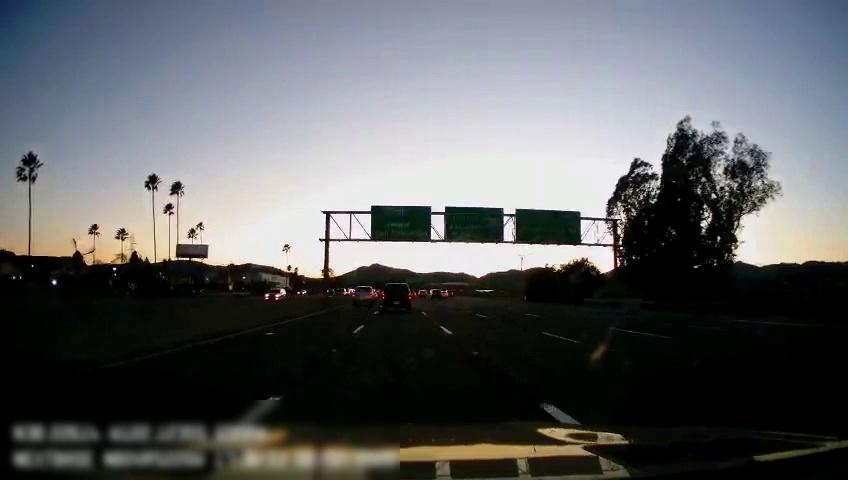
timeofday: Dusk/Dawn/Twilight
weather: Sunny
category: Drivable Space
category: Drivable Space
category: Vehicles | SUV
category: Vehicles | Truck
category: Vehicles | Car
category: Vehicles | SUV
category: Lanes | Alternate Lane
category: Lanes | Current Lane
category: Lanes | Current Lane
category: Lanes | Alternate Lane
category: Lanes | Alternate Lane
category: Lanes | Alternate Lane
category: Lanes | Alternate Lane
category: Traffic | Signs
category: Traffic | Signs
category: Traffic | Signs